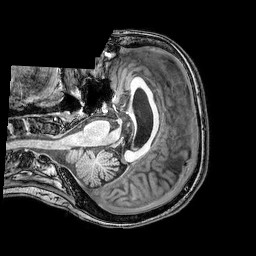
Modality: T1w
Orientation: axial
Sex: female
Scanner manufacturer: philips
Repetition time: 0.008119 s
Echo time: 0.00371 s